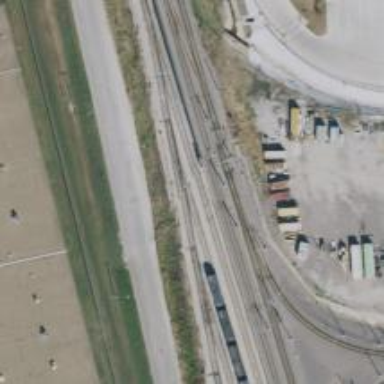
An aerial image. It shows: Light rail electrified with contact line.